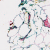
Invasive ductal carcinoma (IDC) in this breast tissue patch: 0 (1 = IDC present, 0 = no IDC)